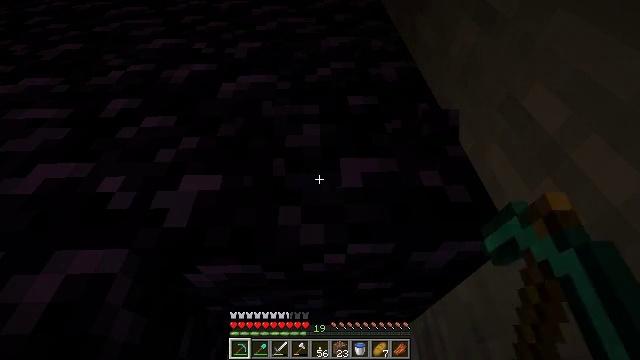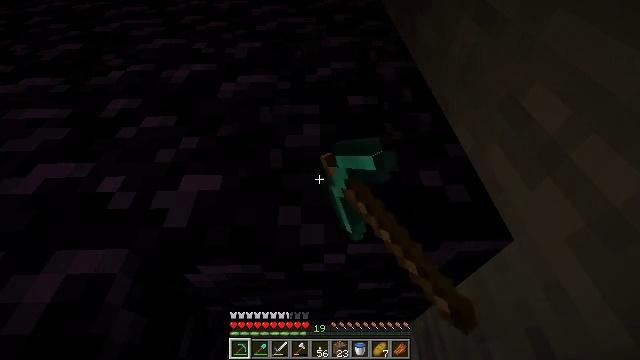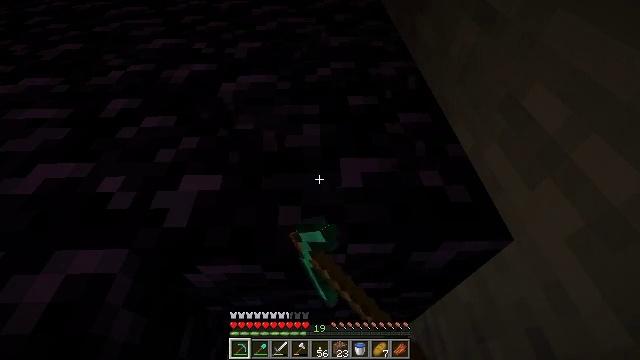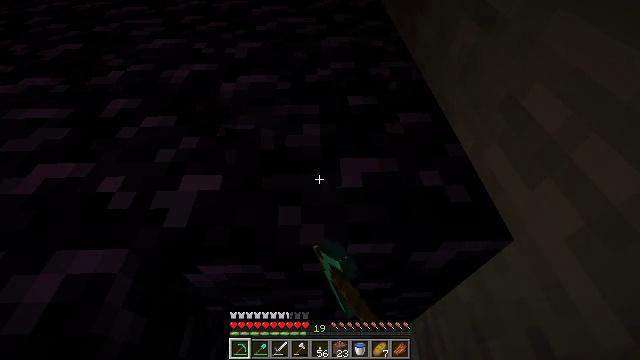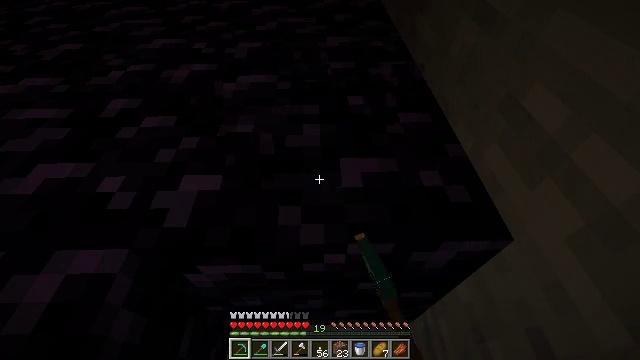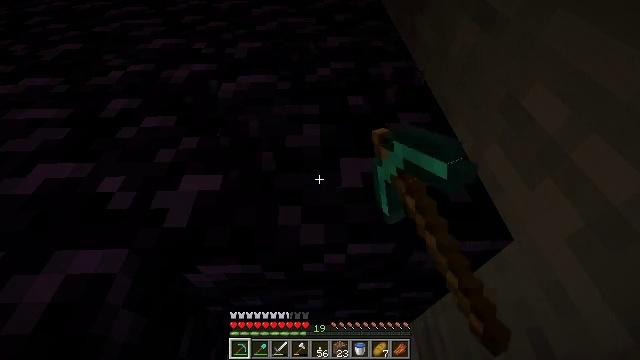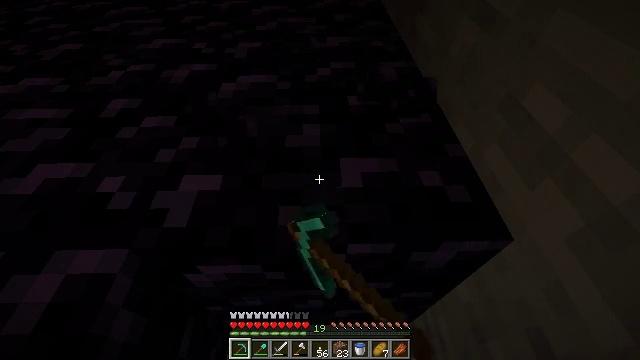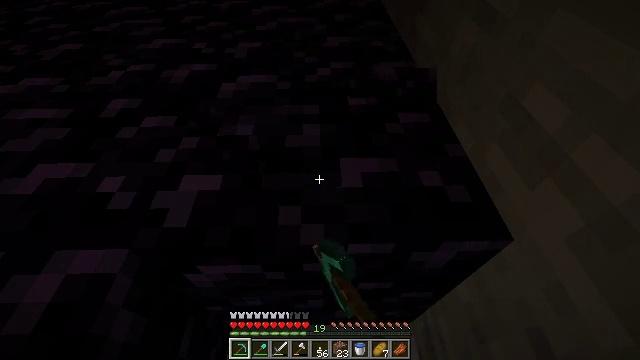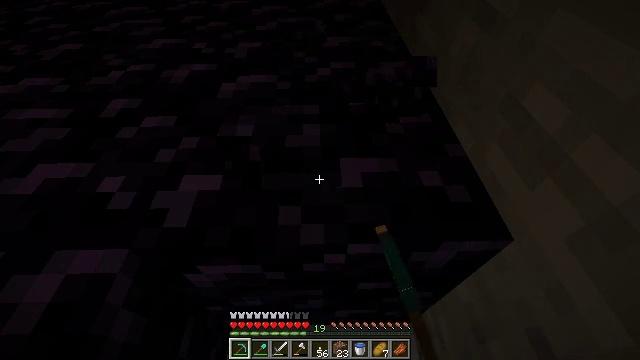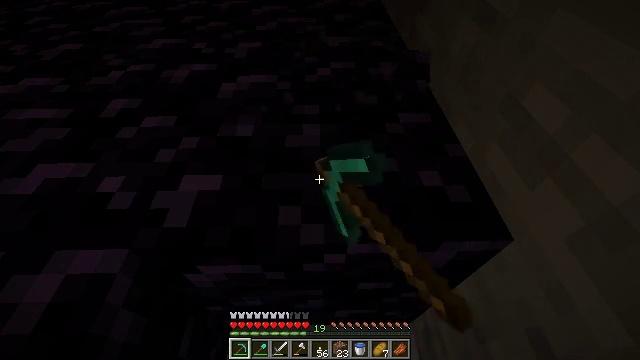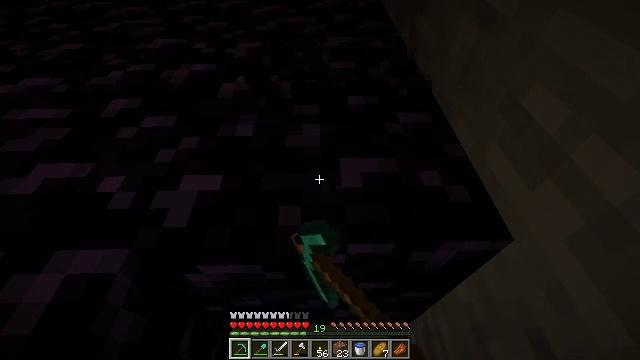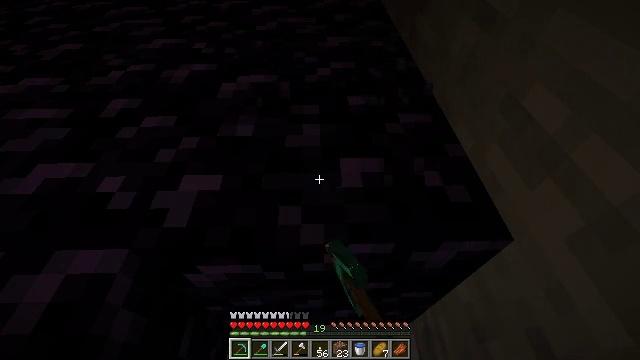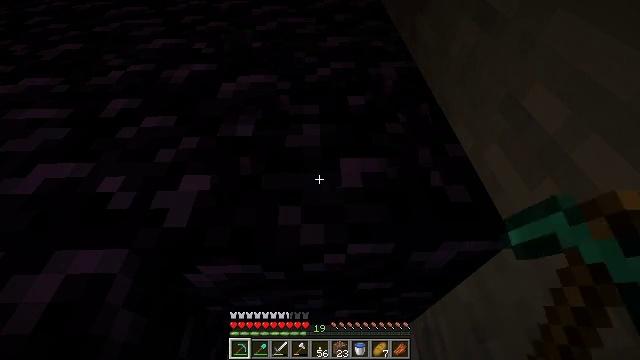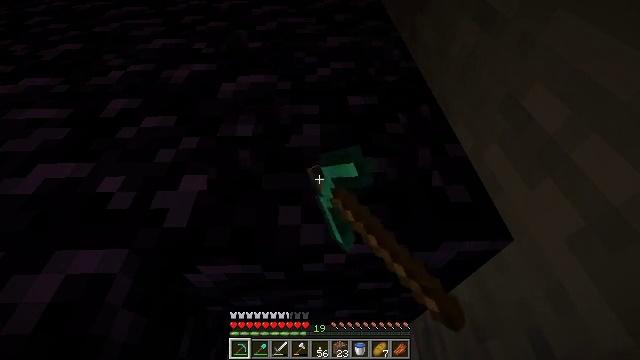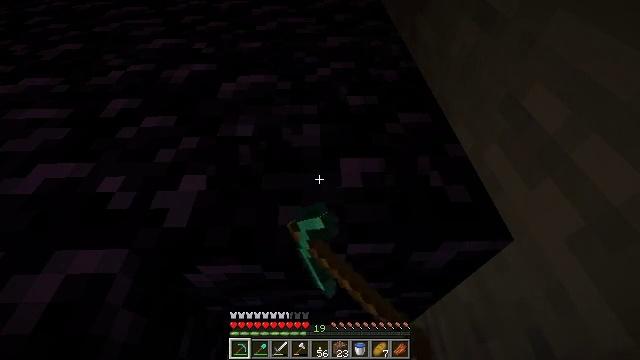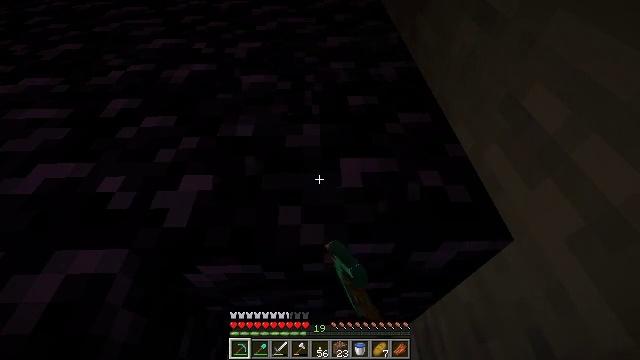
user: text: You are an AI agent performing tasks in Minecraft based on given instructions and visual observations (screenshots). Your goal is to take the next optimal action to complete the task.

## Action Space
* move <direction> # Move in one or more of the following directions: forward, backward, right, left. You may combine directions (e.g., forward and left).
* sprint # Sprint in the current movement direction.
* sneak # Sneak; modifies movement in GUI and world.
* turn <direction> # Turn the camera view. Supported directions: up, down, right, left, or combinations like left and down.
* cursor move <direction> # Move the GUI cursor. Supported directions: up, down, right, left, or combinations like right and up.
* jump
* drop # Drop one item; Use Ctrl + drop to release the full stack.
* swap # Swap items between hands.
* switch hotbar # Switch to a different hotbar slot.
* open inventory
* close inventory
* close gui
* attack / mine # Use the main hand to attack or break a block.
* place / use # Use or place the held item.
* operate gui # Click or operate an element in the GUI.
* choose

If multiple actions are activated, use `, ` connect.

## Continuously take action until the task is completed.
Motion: motion action
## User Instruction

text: Collect obsidian for crafting.
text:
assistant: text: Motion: attack / mine
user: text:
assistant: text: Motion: attack / mine
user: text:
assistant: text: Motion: attack / mine
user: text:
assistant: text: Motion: attack / mine
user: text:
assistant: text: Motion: attack / mine
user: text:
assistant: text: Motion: attack / mine
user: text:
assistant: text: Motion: attack / mine
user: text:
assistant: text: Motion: attack / mine
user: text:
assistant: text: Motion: attack / mine
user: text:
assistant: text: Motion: attack / mine
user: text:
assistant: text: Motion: attack / mine
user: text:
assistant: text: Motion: attack / mine
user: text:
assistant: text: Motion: attack / mine
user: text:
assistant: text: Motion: attack / mine
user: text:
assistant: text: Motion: attack / mine
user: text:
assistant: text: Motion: attack / mine
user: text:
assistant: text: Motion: attack / mine
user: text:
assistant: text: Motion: attack / mine
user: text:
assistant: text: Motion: attack / mine
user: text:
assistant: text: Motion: attack / mine
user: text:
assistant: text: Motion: attack / mine
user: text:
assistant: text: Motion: attack / mine
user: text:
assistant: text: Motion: attack / mine
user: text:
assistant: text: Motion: attack / mine
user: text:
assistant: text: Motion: attack / mine
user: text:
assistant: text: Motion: attack / mine
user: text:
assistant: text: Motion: attack / mine
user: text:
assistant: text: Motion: attack / mine
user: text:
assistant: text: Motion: attack / mine
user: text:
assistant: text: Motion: attack / mine